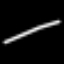
Label: line